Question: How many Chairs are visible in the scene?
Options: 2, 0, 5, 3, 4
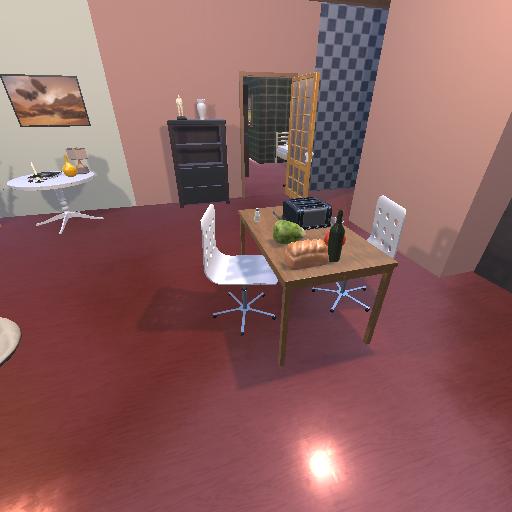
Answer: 2